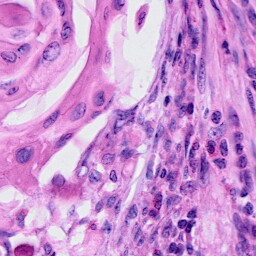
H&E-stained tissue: Cervix